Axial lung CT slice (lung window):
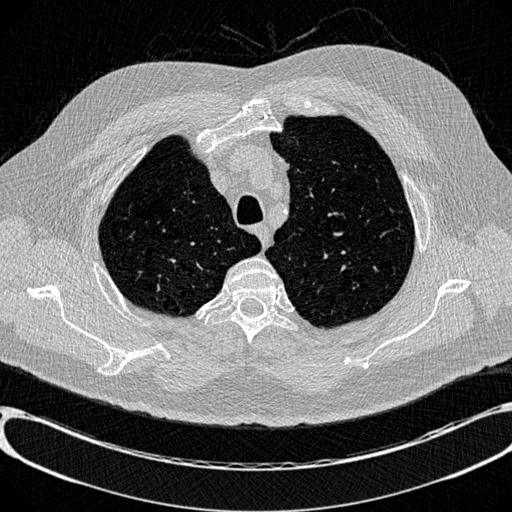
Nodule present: no